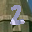
Label: 2